【题型】解答题　【知识点】立体几何　【难度】easy
如图所示三棱锥 \(P-ABC\)，底面为等边三角形 \(ABC\)，\(O\) 为 \(AC\) 边中点，且 \(PO \perp\) 底面 \(ABC\)，\(AP = AC = 2\)。

\noindent
(1) 求三棱锥 \(P-ABC\) 的体积；
\noindent
(2) 若 \(M\) 为 \(BC\) 中点，求 \(PM\) 与平面 \(PAC\) 所成角大小（结果用反三角函数值表示）。
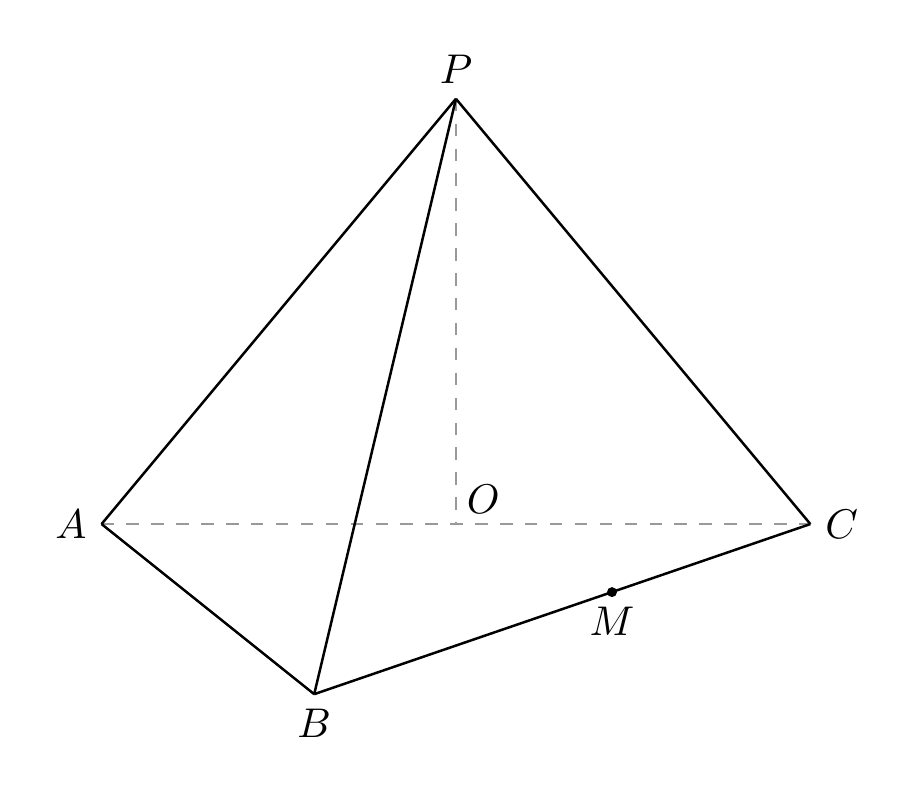
【解答】
\noindent
【解】（1）因为 \(PO \perp\) 底面 \(ABC\)，\(AC \subset\) 底面 \(ABC\)，所以 \(PO \perp AC\)。连接 \(BO\)，同理 \(PO \perp BO\)。
又 \(AO = \frac{1}{2}AC = 1\)，\(PA = 2\)，所以
\[
PO = \sqrt{2^2 - 1^2} = \sqrt{3}.
\]
而底面等边三角形 \(ABC\) 的面积为
\[
S_{\triangle ABC} = \frac{1}{2} \times 2 \times 2 \times \sin 60^\circ = \sqrt{3},
\]
所以三棱锥体积
\[
V_{P-ABC} = \frac{1}{3}PO \cdot S_{\triangle ABC} = \frac{1}{3} \times \sqrt{3} \times \sqrt{3} = 1.
\]
（2）由已知 \(BO \perp AC\)，分别以 \(OB, OC, OP\) 为 \(x, y, z\) 轴建立空间直角坐标系。
由已知 \(BO = \sqrt{3}\)，则
\[
P(0,0,\sqrt{3}),\quad B(\sqrt{3},0,0),\quad C(0,1,0),\quad \text{中点 } M\left(\frac{\sqrt{3}}{2},\frac{1}{2},0\right).
\]
所以
\[
\overrightarrow{PM} = \left(\frac{\sqrt{3}}{2},\frac{1}{2},-\sqrt{3}\right).
\]
易知平面 \(PAC\) 的一个法向量是 \(\vec{m} = (1,0,0)\)，
\[
\cos\langle \vec{m}, \overrightarrow{PM} \rangle = \frac{\vec{m} \cdot \overrightarrow{PM}}{|\vec{m}| |\overrightarrow{PM}|}
= \frac{\frac{\sqrt{3}}{2}}{1 \times \sqrt{\frac{3}{4} + \frac{1}{4} + 3}} = \frac{\sqrt{3}}{4}.
\]
设 \(PM\) 与平面 \(PAC\) 所成角大小为 \(\theta\)，则
\[
\sin\theta = \frac{\sqrt{3}}{4},\quad \theta \in [0,\pi],
\]
\[
\therefore \theta = \arcsin\frac{\sqrt{3}}{4}.
\]

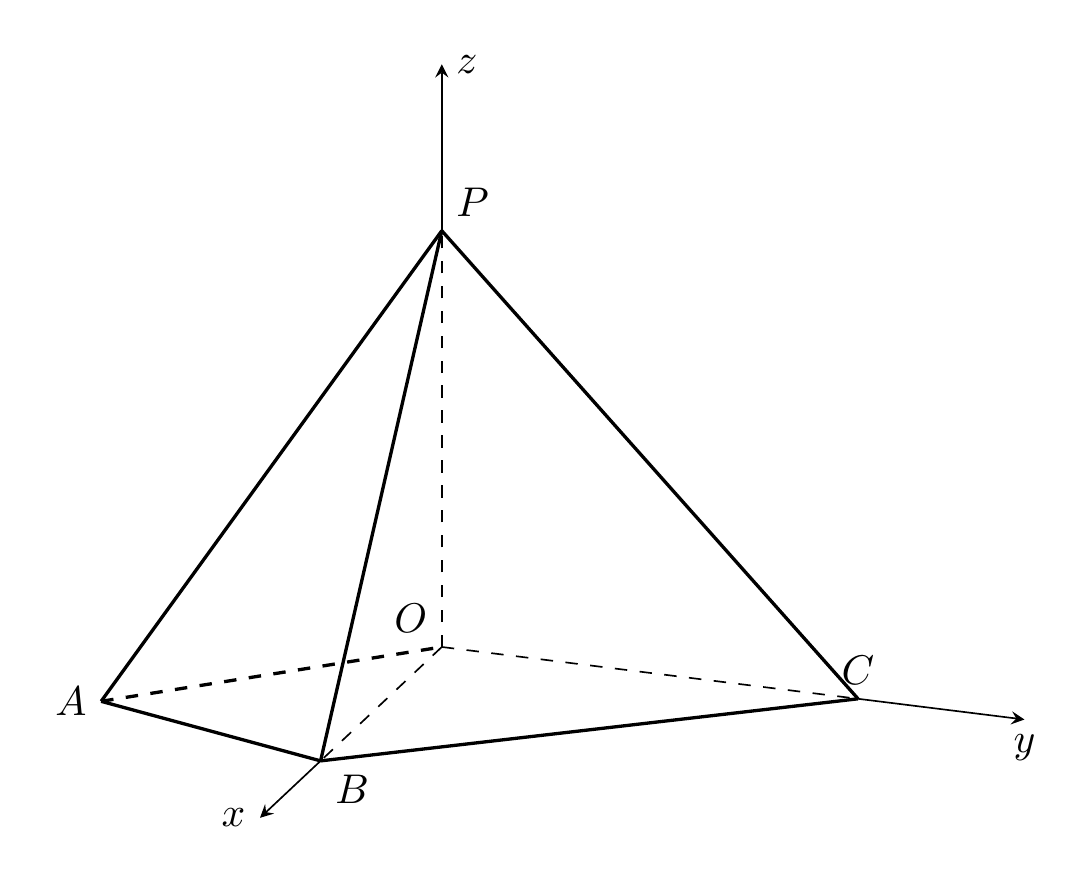